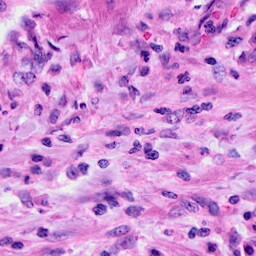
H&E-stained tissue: Cervix